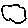
Label: cloud